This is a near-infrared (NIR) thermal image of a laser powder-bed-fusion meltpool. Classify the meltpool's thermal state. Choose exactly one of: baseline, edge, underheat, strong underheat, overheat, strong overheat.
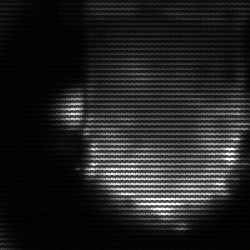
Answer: baseline